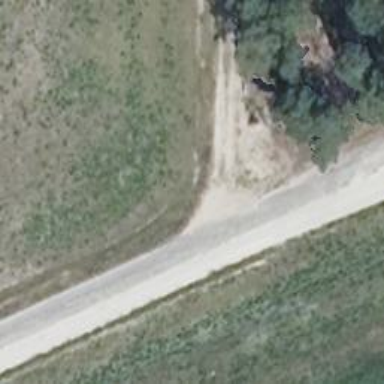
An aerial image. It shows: Unclassified paved road.